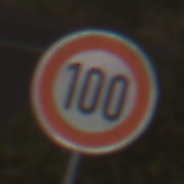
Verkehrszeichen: Geschwindigkeit100
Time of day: MorningAfternoon
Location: Outdoor (RoadRail)
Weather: PartlyCloudy
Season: NotSpecified
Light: Natural